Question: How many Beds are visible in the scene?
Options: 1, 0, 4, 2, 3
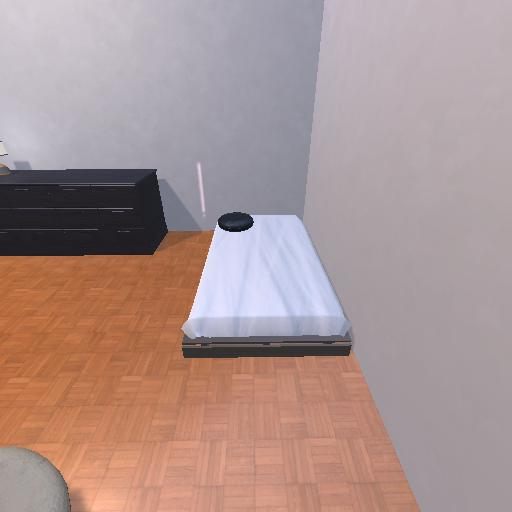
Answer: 1